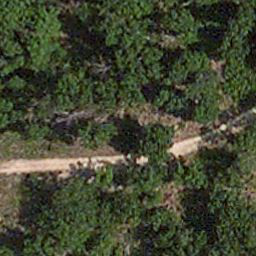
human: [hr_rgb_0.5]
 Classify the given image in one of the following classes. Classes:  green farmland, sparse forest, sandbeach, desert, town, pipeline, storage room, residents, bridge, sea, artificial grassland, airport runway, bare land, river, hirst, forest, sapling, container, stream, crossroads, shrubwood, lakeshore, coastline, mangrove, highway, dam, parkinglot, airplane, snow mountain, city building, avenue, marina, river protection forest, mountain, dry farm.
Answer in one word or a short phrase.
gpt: avenue